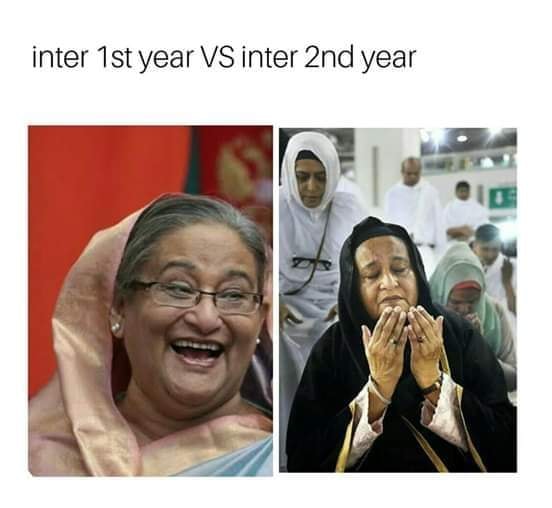
Caption: inter 1st year   VS inter 2nd year
Label: hate